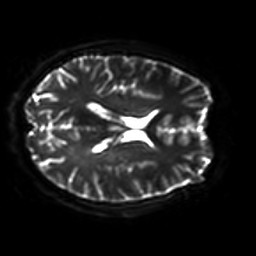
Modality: DWI
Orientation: axial
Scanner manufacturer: philips
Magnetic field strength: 7 T
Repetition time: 9.612 s
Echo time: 0.073 s